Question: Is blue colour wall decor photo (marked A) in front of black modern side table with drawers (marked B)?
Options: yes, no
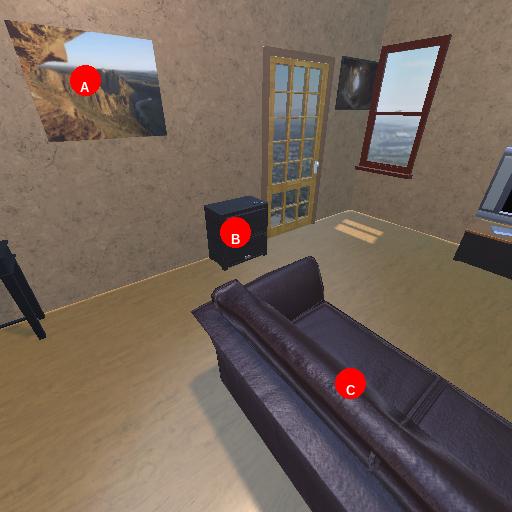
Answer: yes